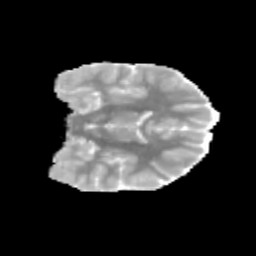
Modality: MD
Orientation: coronal
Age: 9
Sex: male
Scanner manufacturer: siemens
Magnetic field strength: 3 T
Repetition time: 3.8 s
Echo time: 0.07 s